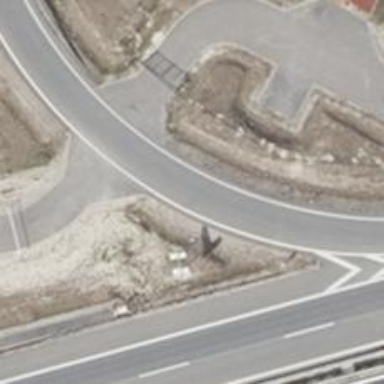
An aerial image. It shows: Asphalt motorway link.